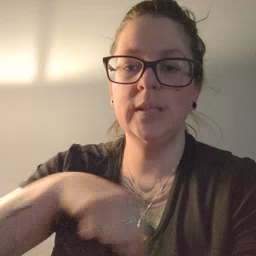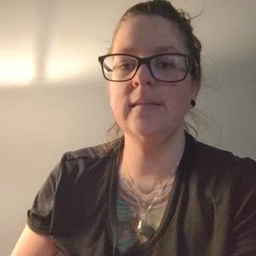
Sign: weus